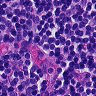
Metastatic tissue present: no